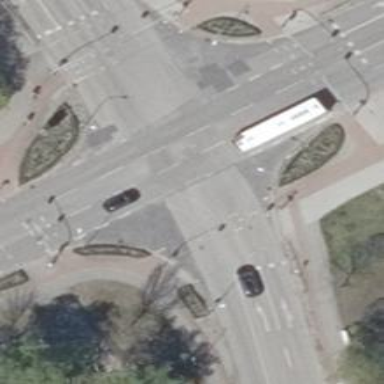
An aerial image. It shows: Junction.